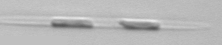
Label: pennate_Pseudo-nitzschia